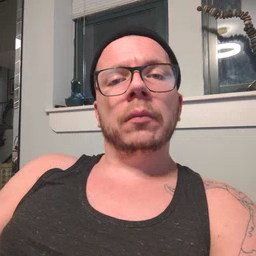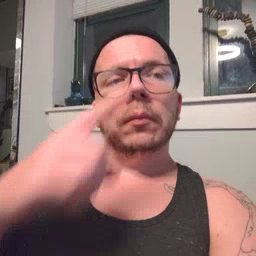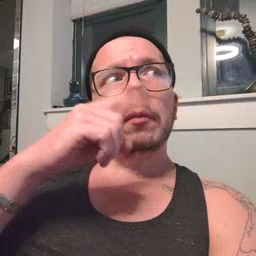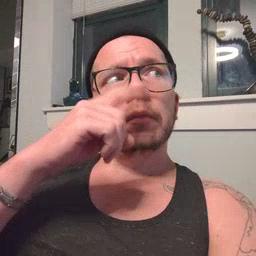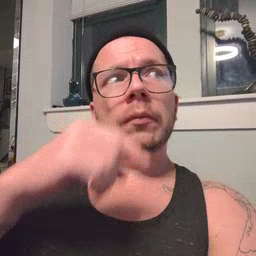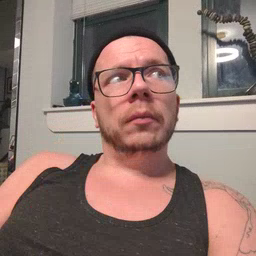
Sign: mouse